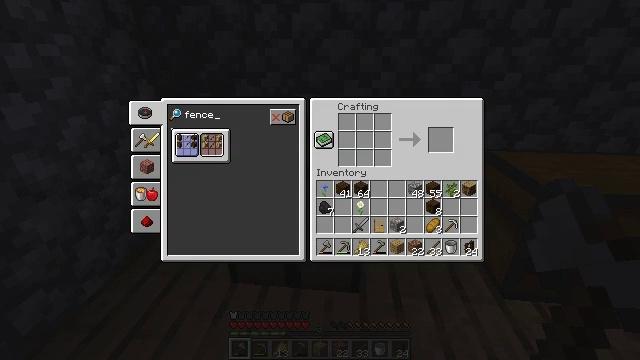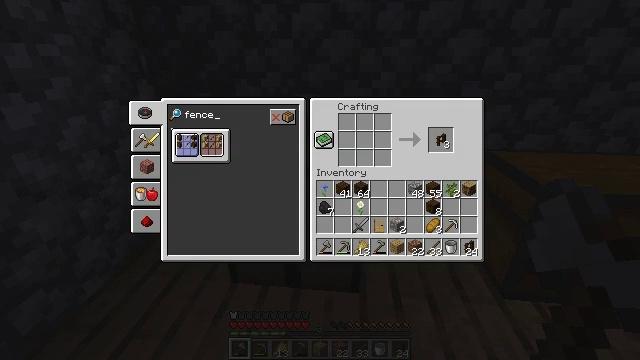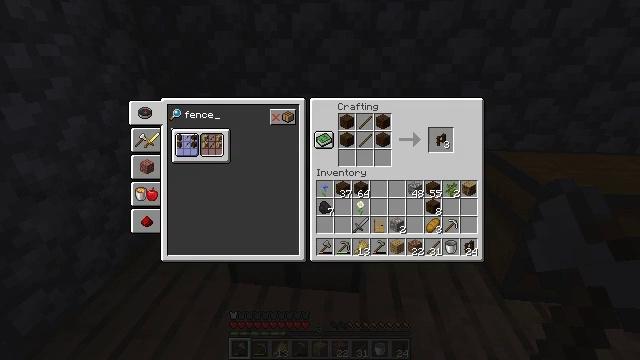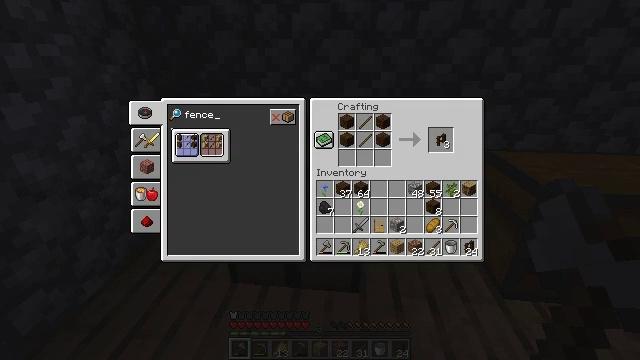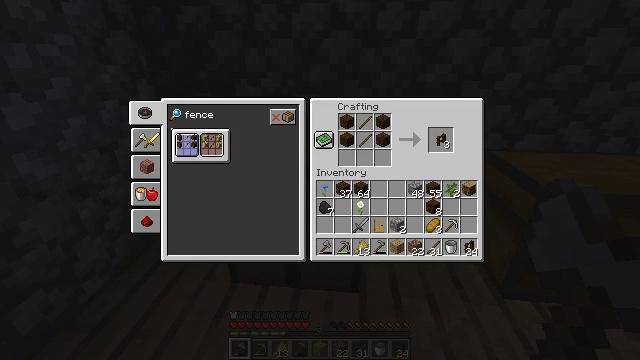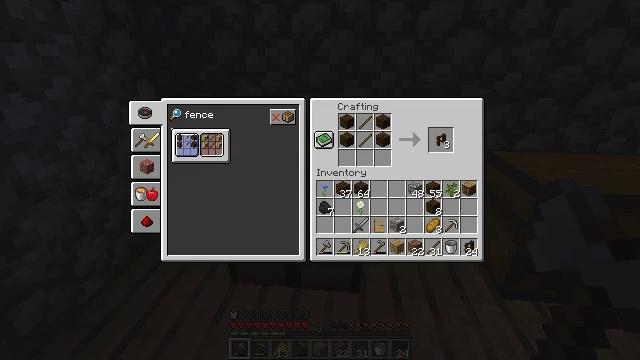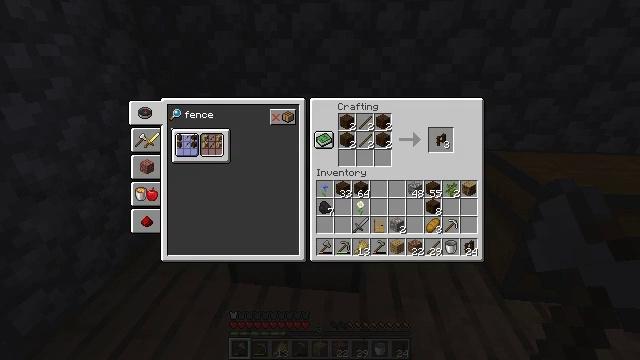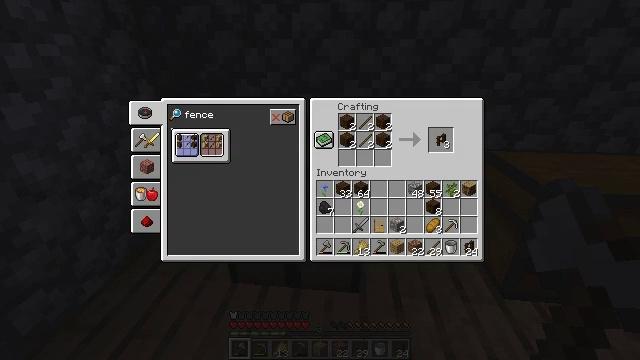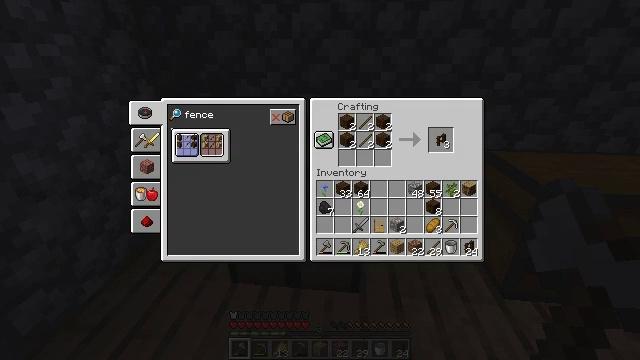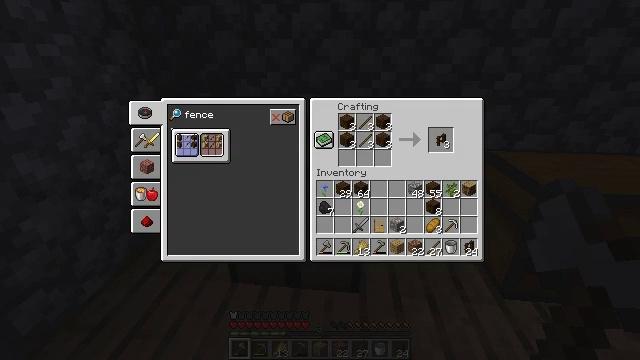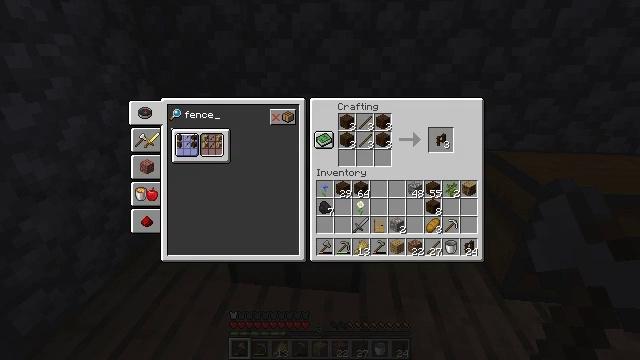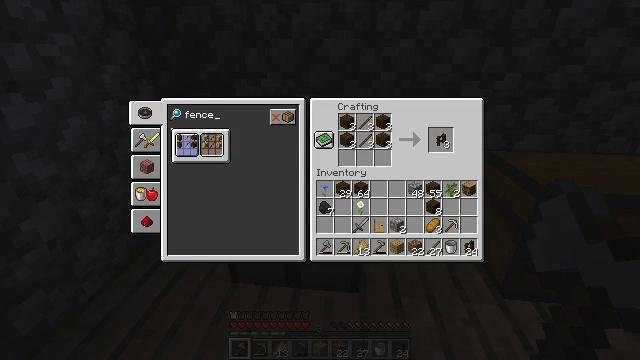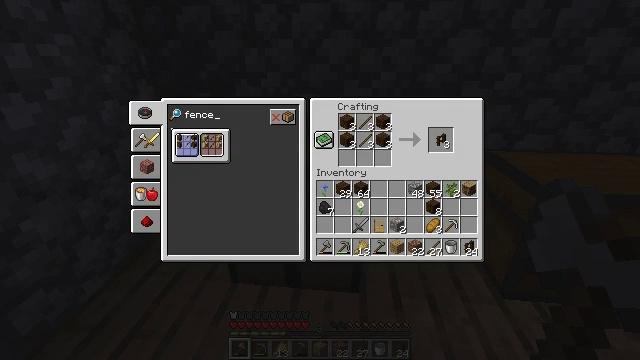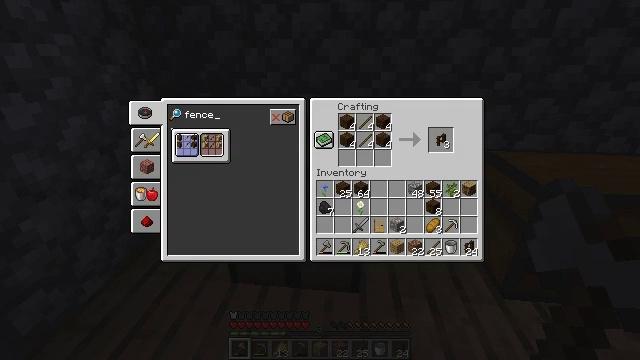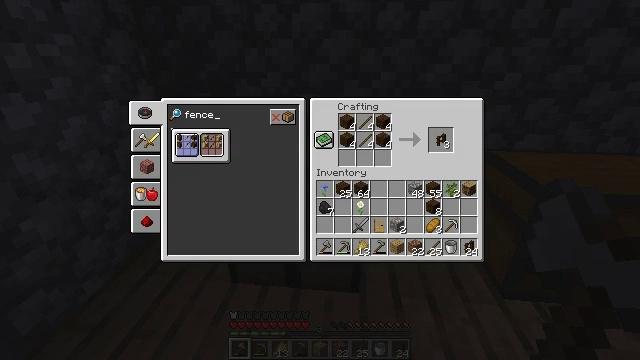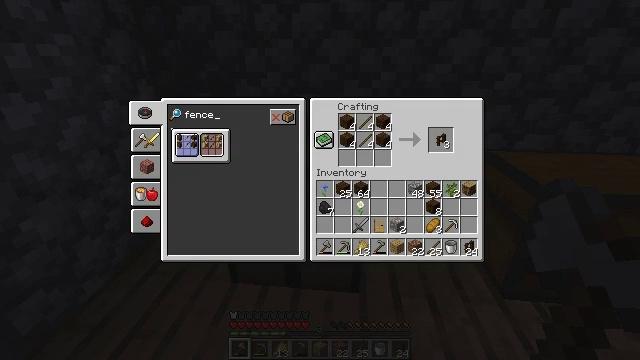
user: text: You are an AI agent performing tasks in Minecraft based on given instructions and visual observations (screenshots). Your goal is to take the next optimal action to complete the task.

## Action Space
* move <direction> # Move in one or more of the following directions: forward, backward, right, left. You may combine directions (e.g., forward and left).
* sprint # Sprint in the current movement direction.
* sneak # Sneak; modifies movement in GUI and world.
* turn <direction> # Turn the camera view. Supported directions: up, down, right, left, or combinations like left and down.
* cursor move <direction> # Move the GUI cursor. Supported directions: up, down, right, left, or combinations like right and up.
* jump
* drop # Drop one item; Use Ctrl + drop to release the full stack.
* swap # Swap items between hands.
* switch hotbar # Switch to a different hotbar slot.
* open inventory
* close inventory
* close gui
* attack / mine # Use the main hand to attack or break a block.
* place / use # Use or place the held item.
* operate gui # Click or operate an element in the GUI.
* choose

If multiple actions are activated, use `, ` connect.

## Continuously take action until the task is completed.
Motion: motion action
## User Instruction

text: Use dark oak planks and sticks to craft a dark oak fence.
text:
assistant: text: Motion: operate gui
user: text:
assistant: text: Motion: no_op
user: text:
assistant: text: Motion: operate gui
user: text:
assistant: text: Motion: operate gui
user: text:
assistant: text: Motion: operate gui
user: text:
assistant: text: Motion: no_op
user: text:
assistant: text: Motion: operate gui
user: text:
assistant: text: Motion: operate gui
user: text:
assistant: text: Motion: operate gui
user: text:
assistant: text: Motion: no_op
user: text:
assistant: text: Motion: operate gui
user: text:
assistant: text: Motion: operate gui
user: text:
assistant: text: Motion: operate gui
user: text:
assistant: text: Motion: no_op
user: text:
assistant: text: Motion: operate gui
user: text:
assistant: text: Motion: operate gui
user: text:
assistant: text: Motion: no_op
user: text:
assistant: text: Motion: no_op
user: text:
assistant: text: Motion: operate gui
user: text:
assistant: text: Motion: sneak, operate gui
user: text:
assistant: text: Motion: sneak
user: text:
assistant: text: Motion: sneak
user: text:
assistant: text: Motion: sneak
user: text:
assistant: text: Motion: sneak
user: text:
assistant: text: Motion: sneak
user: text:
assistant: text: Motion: sneak
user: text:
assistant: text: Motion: sneak
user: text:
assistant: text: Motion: sneak
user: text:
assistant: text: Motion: sneak
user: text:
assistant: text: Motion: sneak